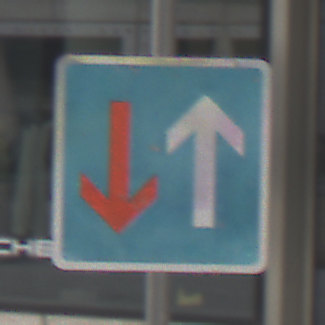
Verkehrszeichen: VorrangVorGegenverkehr
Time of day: Midday
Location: Outdoor (Urban)
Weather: Overcast
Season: NotSpecified
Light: Natural